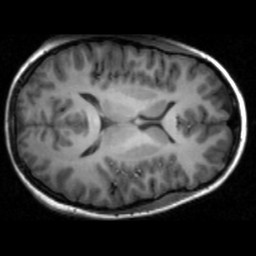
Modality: T1w
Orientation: axial
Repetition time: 0.008948 s
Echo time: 0.001784 s